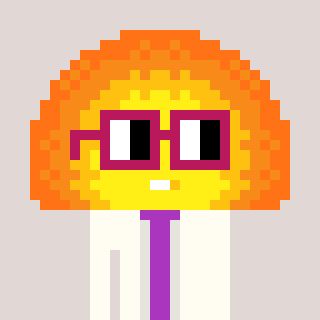
a pixel art character with square dark red glasses, a sunset-shaped head and a grayscale-colored body on a warm background